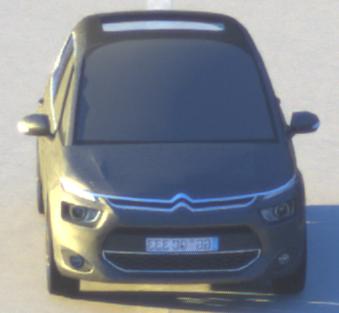
Make: Citroen
Model: Grand C4 Picasso VTi 120
Detailed model: Grand C4 Picasso (II)
Model produced from: 2013/10
Model produced until: 2015/02
Doors: 5
Color: gray
Road condition: dry road
Daytime: sunrise or sunset
Contrast: medium contrast